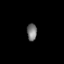
Tissue: prostate
Cell type: T cells
Senescence score: 0.3245
Nuclear area (px): 165
Mean DAPI intensity: 119.988